Field crop: tomato
Growth stage: 1
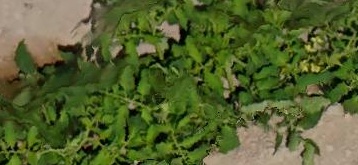
Species: tomato